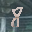
Label: 8